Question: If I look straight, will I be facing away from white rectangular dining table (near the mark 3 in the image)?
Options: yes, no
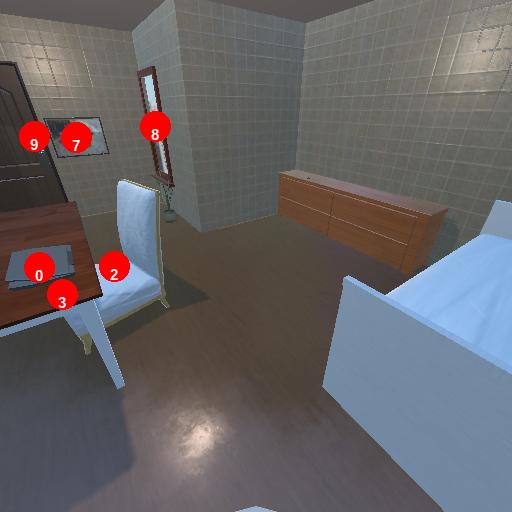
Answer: yes